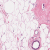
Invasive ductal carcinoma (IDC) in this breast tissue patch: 0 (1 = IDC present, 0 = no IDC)